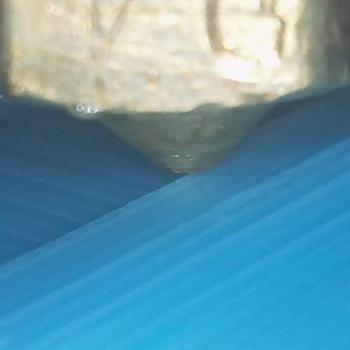
Flow rate: 33%